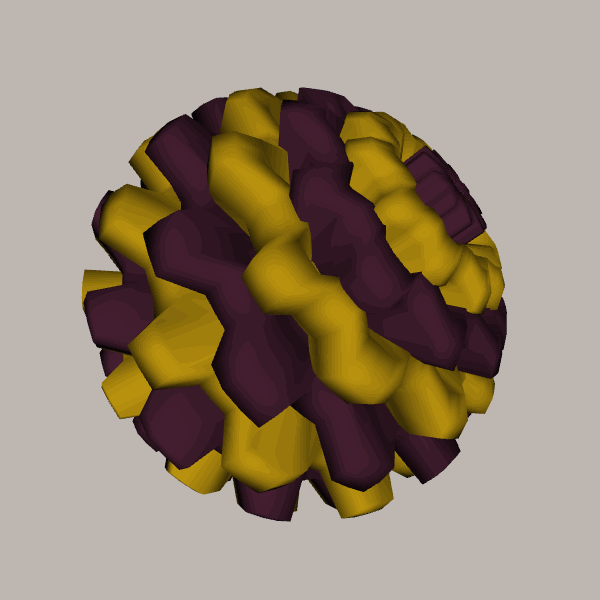
Background: light